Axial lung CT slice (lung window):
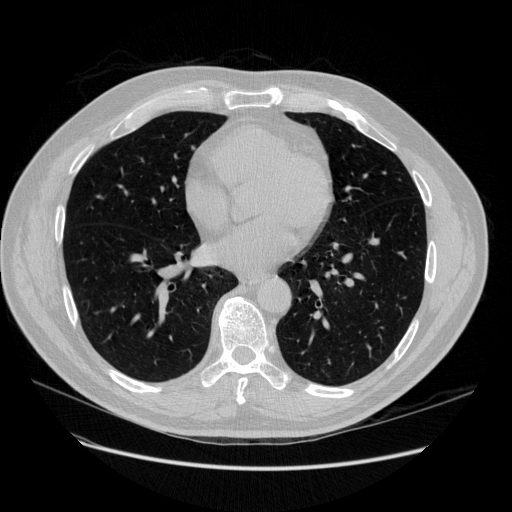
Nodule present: no